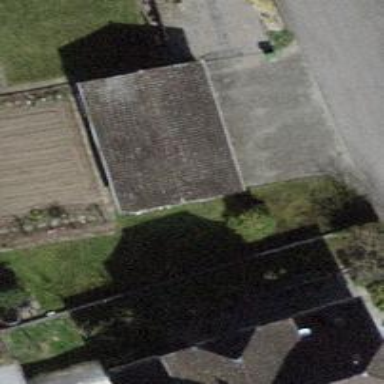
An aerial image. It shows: Building with tile roof.